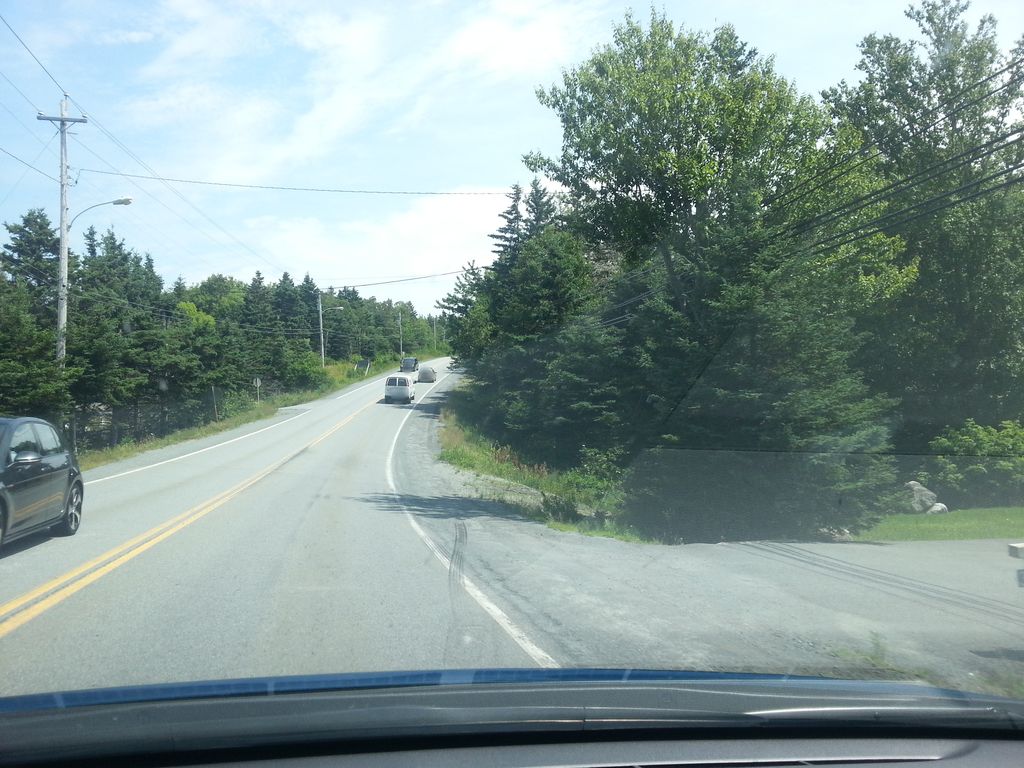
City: halifax